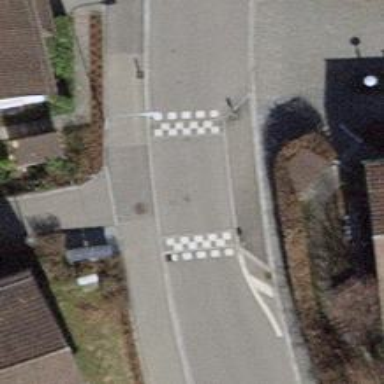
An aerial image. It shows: Kerb serving as barrier.